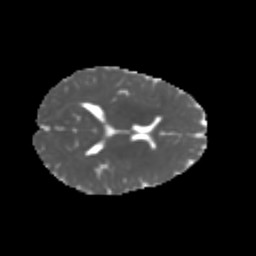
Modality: MD
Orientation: axial
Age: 5
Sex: female
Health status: healthy